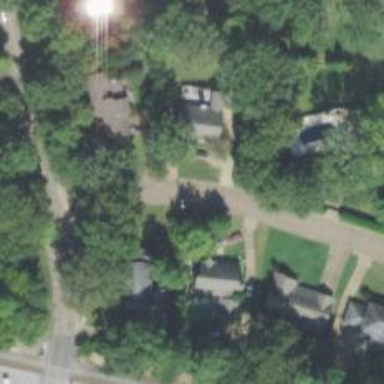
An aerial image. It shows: Residential road.